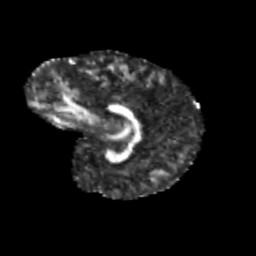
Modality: FA
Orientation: sagittal
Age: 11
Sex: female
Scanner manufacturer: siemens
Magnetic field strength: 3 T
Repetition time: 3.8 s
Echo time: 0.07 s